Question: OC: Windows 10.
Vagrant: 2.2.1.
I run:
'vagrant box add laravel/homestead --provider virtualbox'
and got an error:
'''
==> box: Loading metadata for box 'laravel/homestead'
box: URL: https://vagrantcloud.com/laravel/homestead
==> box: Adding box 'laravel/homestead' (v6.4.0) for provider: virtualbox
The "metadata.json" file for the box 'laravel/homestead' was not found.
Boxes require this file in order for Vagrant to determine the
provider it was made for. If you made the box, please add a
"metadata.json" file to it. If someone else made the box, please
notify the box creator that the box is corrupt. Documentation for
box file format can be found at the URL below:
https://www.vagrantup.com/docs/boxes/format.html
'''

Before that, I had already executed this command, I added the box and everything worked for me, but then I decided to remove the box through 'vagrant box remove laravel/homestead' and add it again.
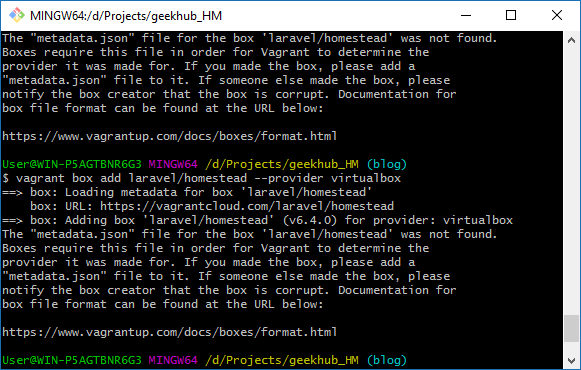
Answer: The problem was solved by deleting the 'laravel-VAGRANTSLASH-homestead' folder inside the '~\.vagrant.d\boxes' directory ('C:\Users\User\.vagrant.d\boxes' im my case).
After this i successfully run:
'''
$ vagrant box add laravel/homestead --provider virtualbox
==> box: Loading metadata for box 'laravel/homestead'
box: URL: https://vagrantcloud.com/laravel/homestead
==> box: Adding box 'laravel/homestead' (v6.4.0) for provider: virtualbox
box: Downloading: https://vagrantcloud.com/laravel/boxes/homestead/versions/6.4.0/providers/virtualbox.box
box: Download redirected to host: vagrantcloud-files-production.s3.amazonaws.com
box:
==> box: Successfully added box 'laravel/homestead' (v6.4.0) for 'virtualbox'!
'''
I hope this helps someone.